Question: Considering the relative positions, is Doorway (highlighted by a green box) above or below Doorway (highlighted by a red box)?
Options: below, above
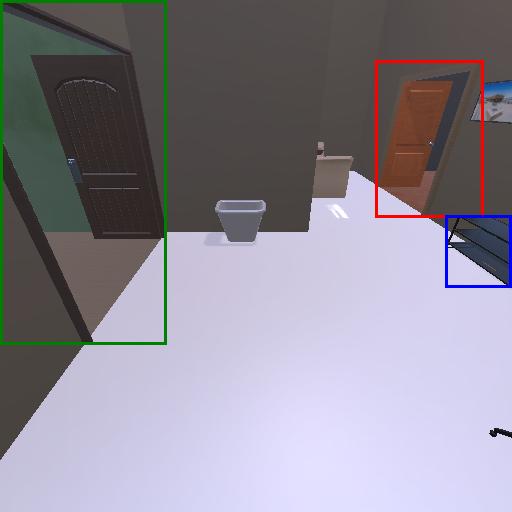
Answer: below